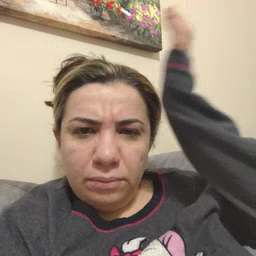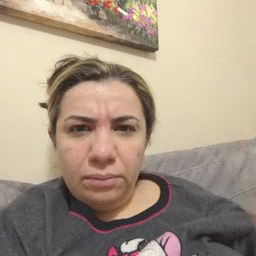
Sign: garbage